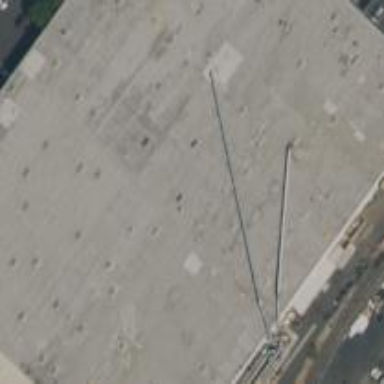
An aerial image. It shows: Factory building.